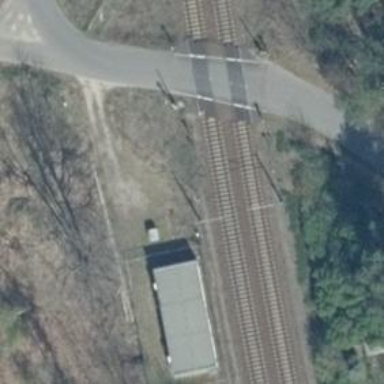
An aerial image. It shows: Railway signal.